Field crop: tomato
Growth stage: 2
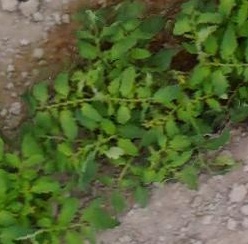
Species: tomato